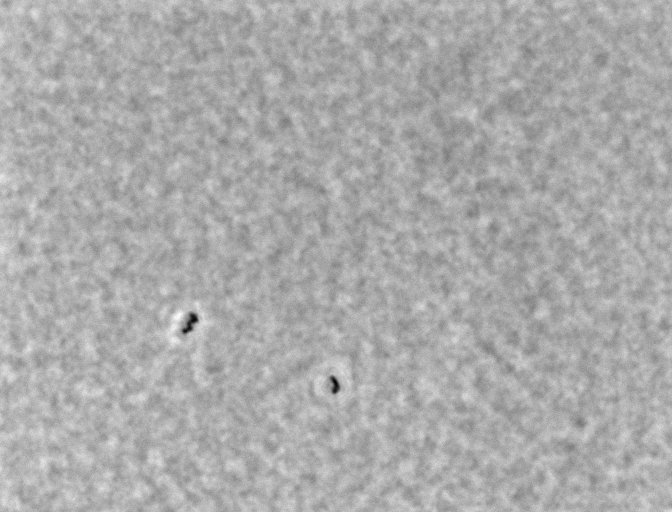
Listeria innocua